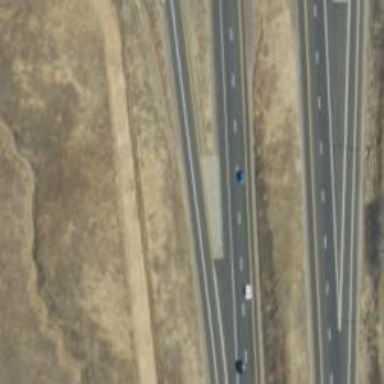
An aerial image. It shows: Motorway link.